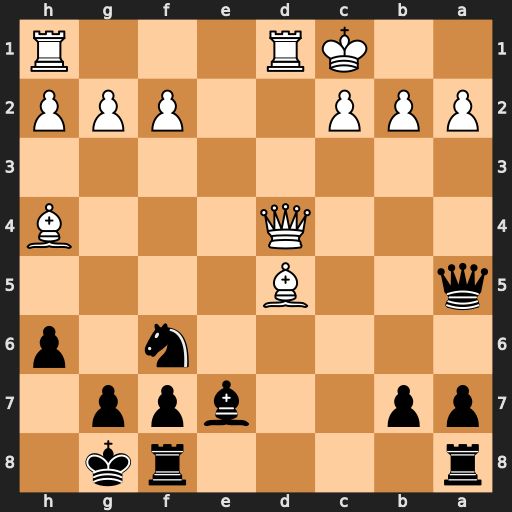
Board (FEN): r4rk1/pp2bpp1/5n1p/q2B4/3Q3B/8/PPP2PPP/2KR3R
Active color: b
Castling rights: -
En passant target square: -
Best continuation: Nxd5 Qxd5 Qxd5 Rxd5 Bxh4